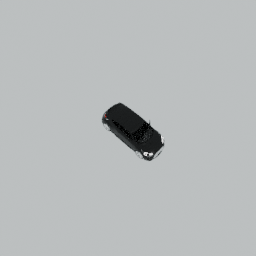
Label: mechanical